Question: In my datagridview, i got 4 columns, when the user gives some value to the first row then I want to take the '1st row 4th cell value and put it to the 2nd Row 3rd cell'like that I have to apply for all the rows(Please see the image ). In some case I'll have only 2 rows and the max i'll have 4 rows.
The below method it works, but when i tested with 2 or 3 rows it doesn't work..obviously 3rd and 4th is doesn't exist.
What should i do?? Is there a better way of doing this??
Here i coded for the max 4 rows.
'''
private void dataGridView1_CellLeave(object sender, DataGridViewCellEventArgs e)
{
var value1 = dataGridView1.Rows[0].Cells[3].Value.ToString();
dataGridView1.Rows[1].Cells[2].Value = value1;
var value2 = dataGridView1.Rows[1].Cells[3].Value.ToString();
dataGridView1.Rows[2].Cells[2].Value = value2;
var value3 = dataGridView1.Rows[2].Cells[3].Value.ToString();
dataGridView1.Rows[3].Cells[2].Value = value3;
}
'''

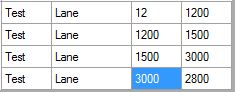
Answer: For something like this you should handle 'CellEndEdit', and definitely don't hardcode row indices.
'''
private void dataGridView1_CellEndEdit(object sender, DataGridViewCellEventArgs e)
{
if (e.ColumnIndex != 3)
return;
int nextRowIndex = e.RowIndex + 1;
int lastRowIndex = dataGridView1.Rows.Count - 1;
if (nextRowIndex <= lastRowIndex)
{
var value = dataGridView1.Rows[e.RowIndex].Cells[3].Value.ToString();
dataGridView1.Rows[nextRowIndex].Cells[2].Value = value;
}
}
'''